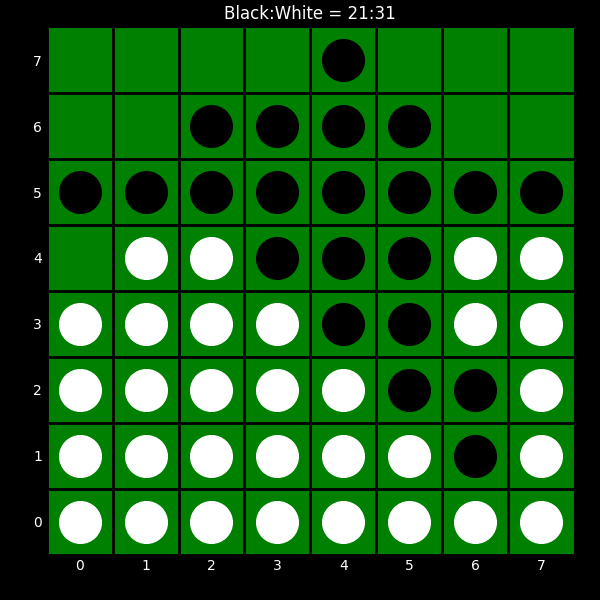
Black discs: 21
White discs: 31